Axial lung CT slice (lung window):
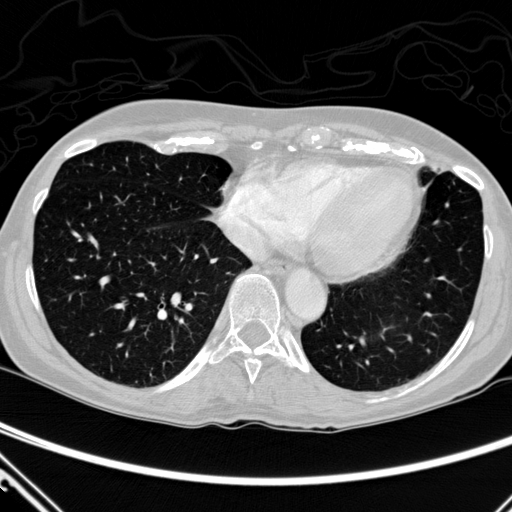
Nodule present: no